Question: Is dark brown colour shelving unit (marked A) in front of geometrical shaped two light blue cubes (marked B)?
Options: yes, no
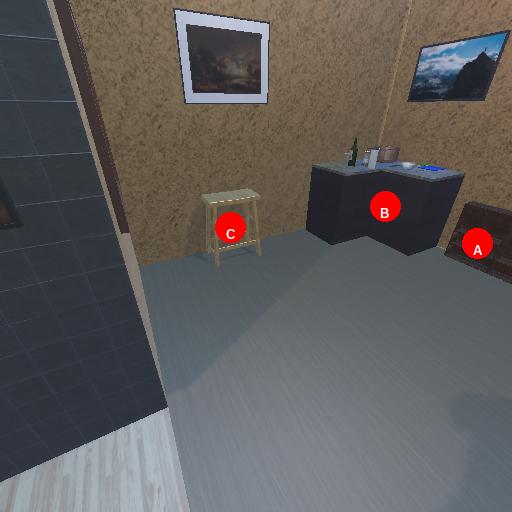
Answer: yes